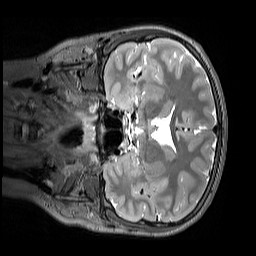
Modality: T2w
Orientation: coronal
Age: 12
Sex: male
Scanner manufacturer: siemens
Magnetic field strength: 3 T
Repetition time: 3.2 s
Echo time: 0.408 s